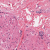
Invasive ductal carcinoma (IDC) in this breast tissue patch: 0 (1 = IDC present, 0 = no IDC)